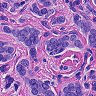
Metastatic tissue present: yes